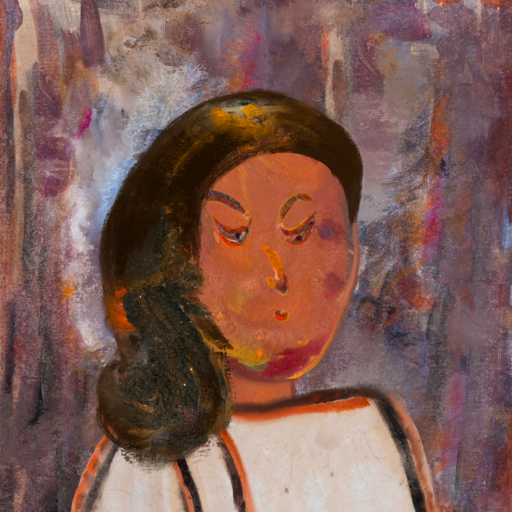
Background: Hypocrite, Head And Neck Side: Mother_And_Son_Son, Face Side: Hypocrite, Bust: Roy_Bahadur, Hair Side: Gypsy_Queen, Head Accessory: Blank, Second Necklace: Blank, Necklace: Blank, Baby: Blank